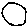
Label: circle